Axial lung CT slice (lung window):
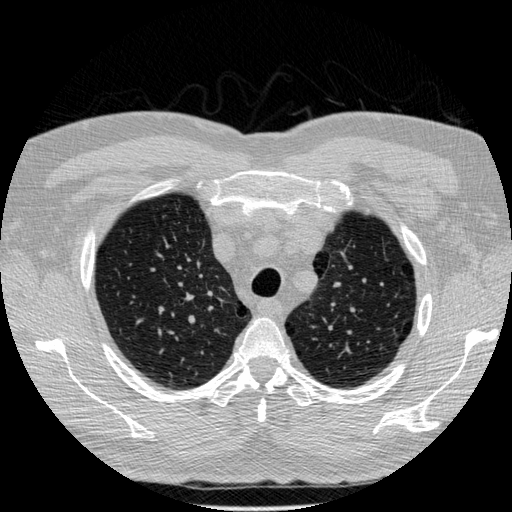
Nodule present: no